Field crop: maize
Growth stage: 2
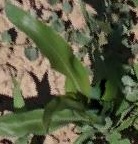
Species: maize